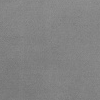
Atmospheric dust classification: dusty